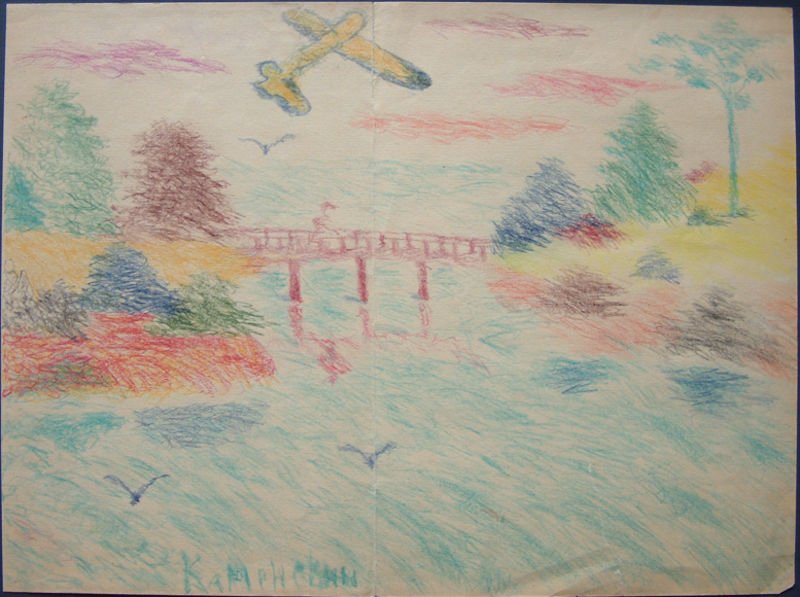
Titel: Scene with an Airplane, Scene with an Airplane
Künstler: Vasilii Kamenskii
Standort: Amherst (Massachusetts, USA)
Institution: Mead Art Museum, Amherst College
Schlagwörter: blue, people, red, black, green, yellow, pink, reflection, cloud, clouds, man, sky, tree, ocean, sea, water, island, trees, child, river, bushes, plants, view, drawing, paper, color, purple, bird, sketch, walking, birds, flight, flying, bike, children, bridge, bright, monet, park, rot, watercolor, colorful, colors, pencil, war, bush, pond, shrub, rainbow, riding, crayon, colour, shrubs, land, plain, kid, russian, pastels, pinetrees, plane, brücke, scenery, bicycle, crude, naive, colorfu, stencil, bad, colored pencil, aeroplane, airplane, crayons, crayola, holzstift, flugzeugblau, flugzeug, pedestrian, kamph, bnright, kkamphckhh, red bridge, airplane bridge, pasterl, kids drawing, airoplane, child drawing, scenary, aircraft